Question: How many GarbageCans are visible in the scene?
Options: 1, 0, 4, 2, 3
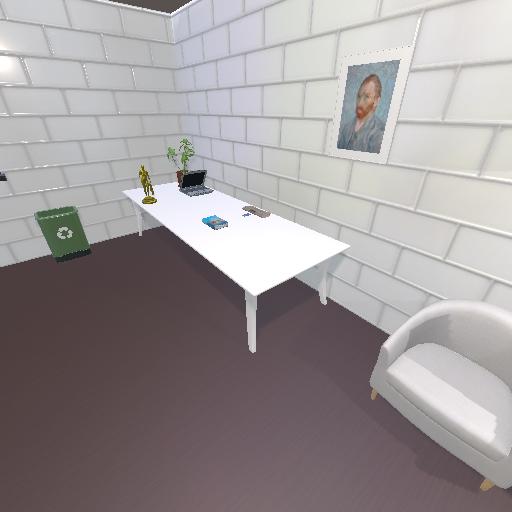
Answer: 1